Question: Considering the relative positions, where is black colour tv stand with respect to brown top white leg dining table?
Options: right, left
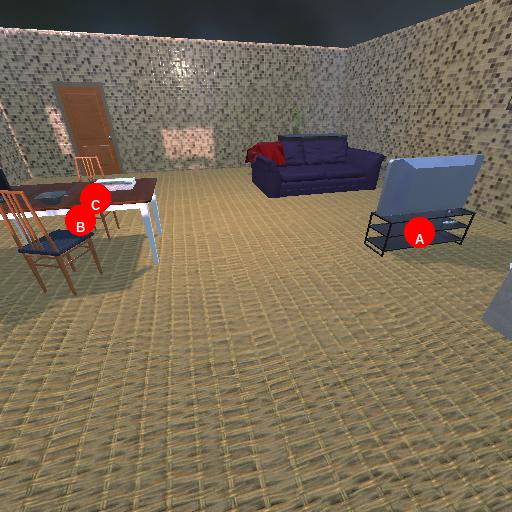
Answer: right